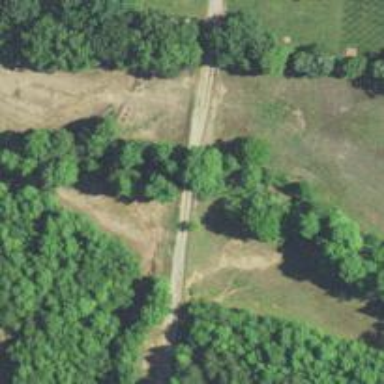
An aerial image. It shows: Culvert tunnel.